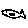
Label: fish